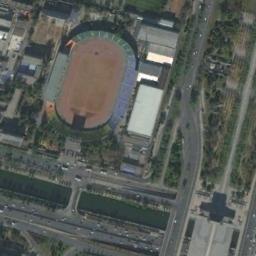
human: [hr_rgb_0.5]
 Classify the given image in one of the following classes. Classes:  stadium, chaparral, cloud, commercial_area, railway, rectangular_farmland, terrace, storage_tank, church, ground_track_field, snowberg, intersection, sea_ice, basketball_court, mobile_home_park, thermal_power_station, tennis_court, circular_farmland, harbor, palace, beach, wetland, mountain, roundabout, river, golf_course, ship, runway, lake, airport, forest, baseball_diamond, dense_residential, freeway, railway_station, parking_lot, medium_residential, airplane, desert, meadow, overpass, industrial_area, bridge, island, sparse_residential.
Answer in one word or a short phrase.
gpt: stadium